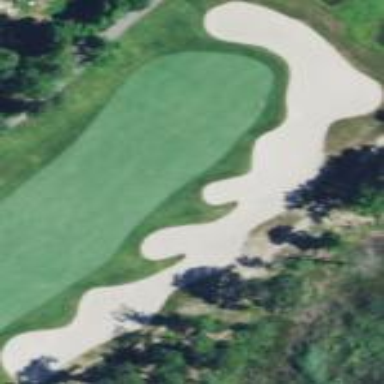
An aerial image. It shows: Sandy area is golf bunker.